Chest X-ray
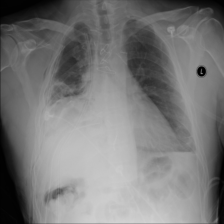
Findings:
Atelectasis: negative
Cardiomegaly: negative
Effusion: negative
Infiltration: negative
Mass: negative
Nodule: negative
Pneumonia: negative
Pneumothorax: negative
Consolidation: negative
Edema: negative
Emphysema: negative
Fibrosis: negative
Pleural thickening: negative
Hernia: negative